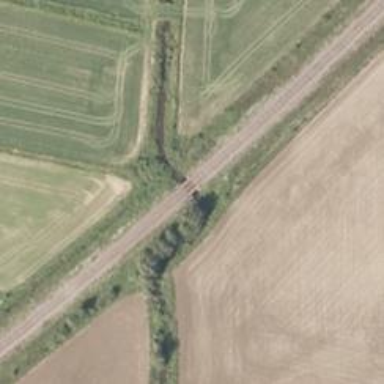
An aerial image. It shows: Culvert tunnel.